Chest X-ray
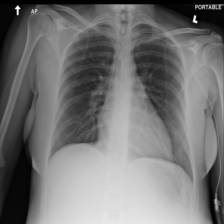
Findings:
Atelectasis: negative
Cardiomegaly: negative
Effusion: negative
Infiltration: negative
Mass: negative
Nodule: negative
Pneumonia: negative
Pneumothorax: negative
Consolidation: negative
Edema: negative
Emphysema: negative
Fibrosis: negative
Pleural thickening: negative
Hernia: negative